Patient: sex M, age 57
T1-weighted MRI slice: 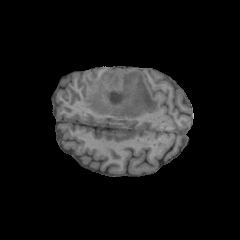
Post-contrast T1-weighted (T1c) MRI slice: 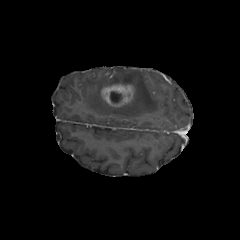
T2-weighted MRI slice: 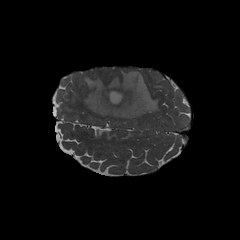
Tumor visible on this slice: yes
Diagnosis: Glioblastoma, IDH-wildtype
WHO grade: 4